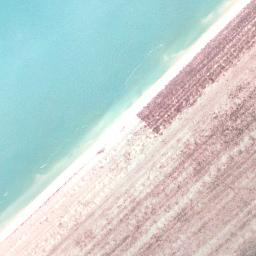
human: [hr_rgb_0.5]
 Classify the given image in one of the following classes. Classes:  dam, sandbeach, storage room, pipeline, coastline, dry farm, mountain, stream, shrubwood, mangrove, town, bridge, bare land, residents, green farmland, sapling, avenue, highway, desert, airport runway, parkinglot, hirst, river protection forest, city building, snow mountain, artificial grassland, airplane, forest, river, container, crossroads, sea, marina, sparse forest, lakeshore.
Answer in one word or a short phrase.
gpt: coastline